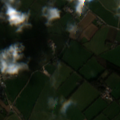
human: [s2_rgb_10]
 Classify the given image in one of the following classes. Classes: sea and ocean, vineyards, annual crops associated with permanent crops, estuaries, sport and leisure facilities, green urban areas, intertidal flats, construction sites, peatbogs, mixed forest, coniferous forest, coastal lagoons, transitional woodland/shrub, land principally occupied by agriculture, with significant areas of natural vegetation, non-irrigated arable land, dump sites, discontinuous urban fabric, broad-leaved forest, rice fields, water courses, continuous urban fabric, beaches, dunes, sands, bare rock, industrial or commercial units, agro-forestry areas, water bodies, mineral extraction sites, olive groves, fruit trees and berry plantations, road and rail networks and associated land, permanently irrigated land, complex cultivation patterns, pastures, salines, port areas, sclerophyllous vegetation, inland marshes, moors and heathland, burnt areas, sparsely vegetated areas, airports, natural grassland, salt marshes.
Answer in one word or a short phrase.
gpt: non-irrigated arable land, pastures